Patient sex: M
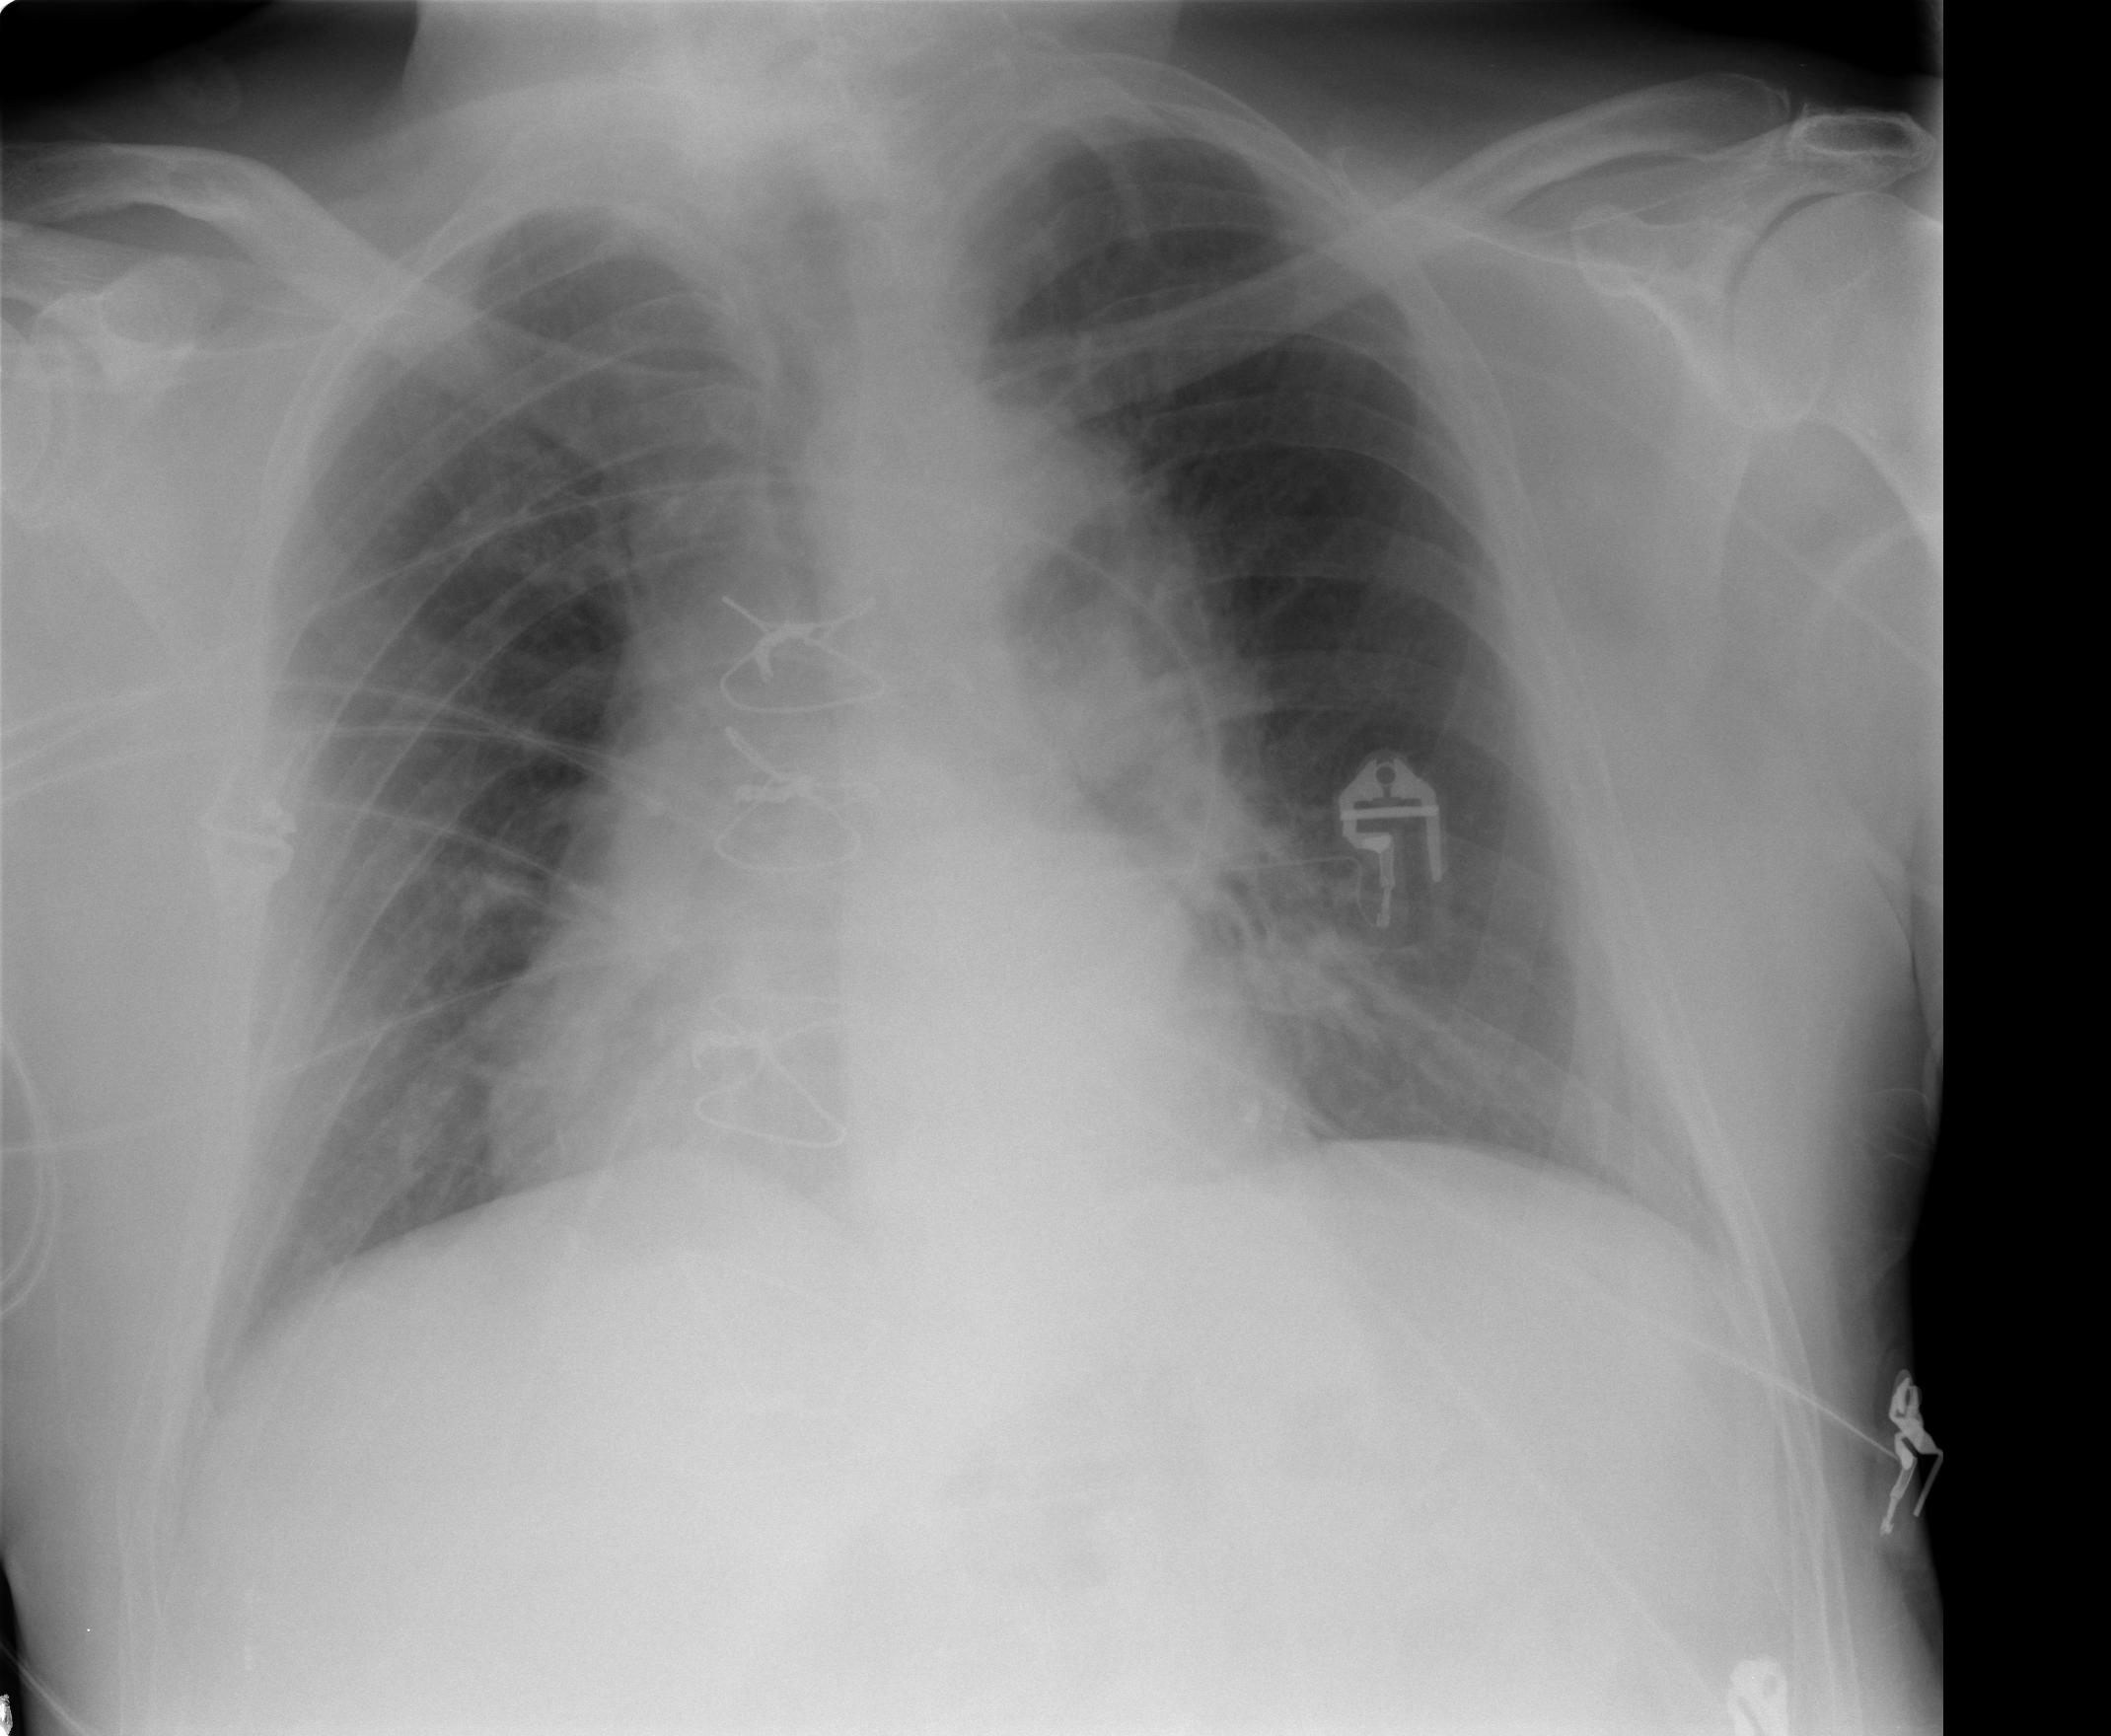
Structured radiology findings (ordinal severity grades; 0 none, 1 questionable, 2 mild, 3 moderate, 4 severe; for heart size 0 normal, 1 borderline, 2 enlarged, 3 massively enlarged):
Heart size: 1
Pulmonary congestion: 0
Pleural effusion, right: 0
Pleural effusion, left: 0
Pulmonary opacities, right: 0
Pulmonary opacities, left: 0
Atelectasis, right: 0
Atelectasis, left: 1